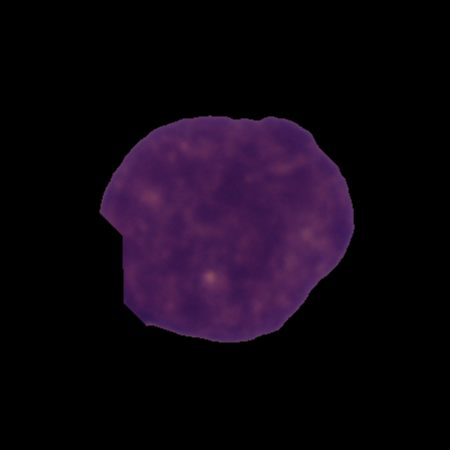
Label: cancer